Interaction volume radius: 10 \u00c5
Interaction volume height: 10 \u00c5
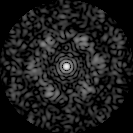
Disorder parameter: 0.6945